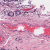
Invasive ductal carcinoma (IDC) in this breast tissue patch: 0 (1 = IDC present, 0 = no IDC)